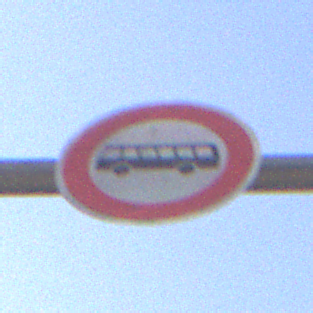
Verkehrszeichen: VerbotKraftomnibusse
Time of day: SunriseSunset
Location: Outdoor (Urban)
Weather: PartlyCloudy
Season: Autumn
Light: Natural